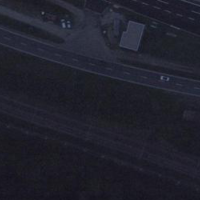
EUNIS habitat code: 57
Species observed at this site:
Ptyonoprogne rupestris